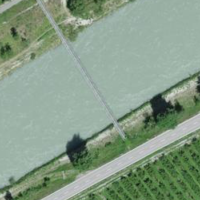
EUNIS habitat code: 15
Species observed at this site:
Euphorbia cyparissias